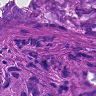
Metastatic tissue present: no